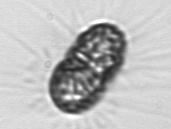
Label: Corethron_hystrix